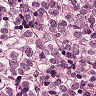
Metastatic tissue present: yes